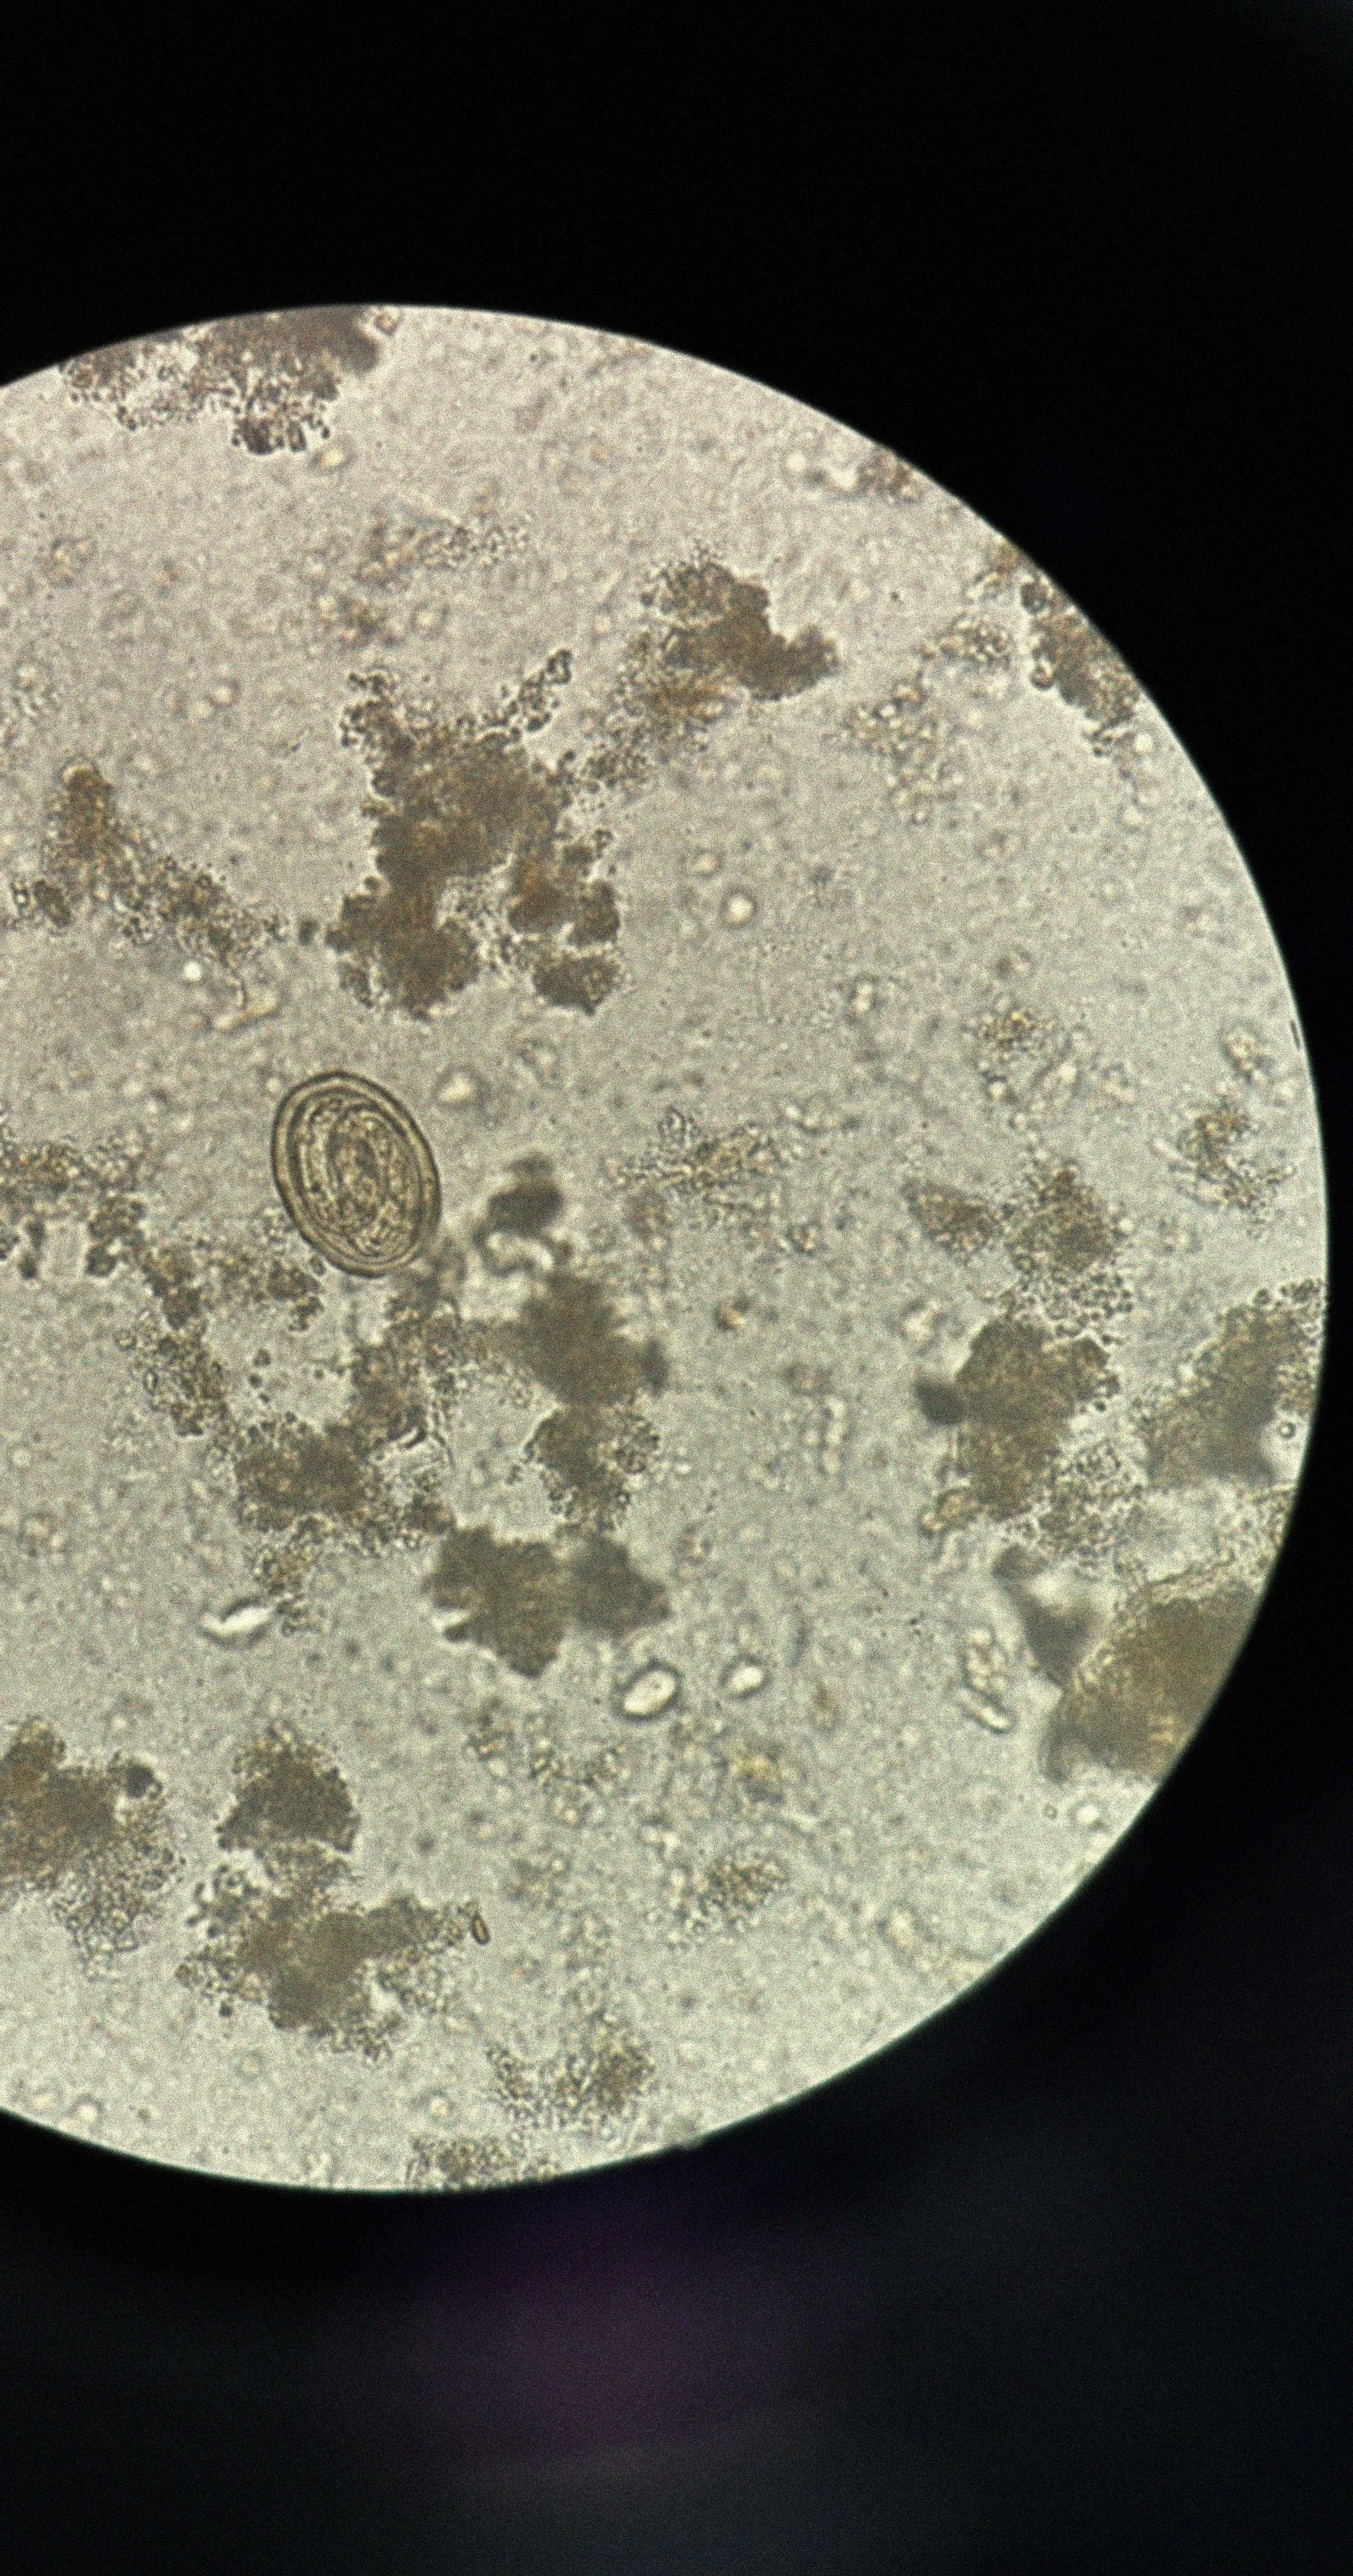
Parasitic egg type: Ascaris lumbricoides